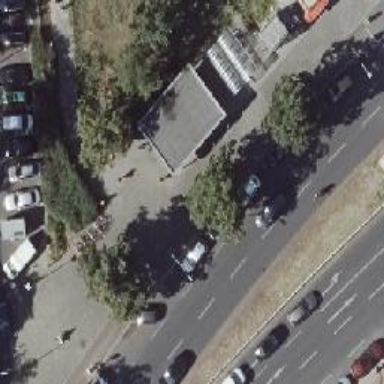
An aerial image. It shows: Subway entrance for railway system.